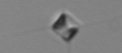
Label: Chaetoceros_tenuissimus